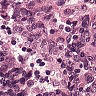
Metastatic tissue present: no